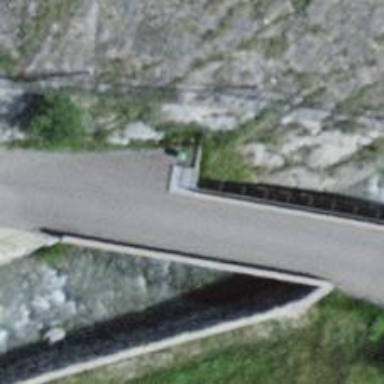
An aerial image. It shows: Wall barrier.